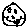
Label: smiley face